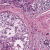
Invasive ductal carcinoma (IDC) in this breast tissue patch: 1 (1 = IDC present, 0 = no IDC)